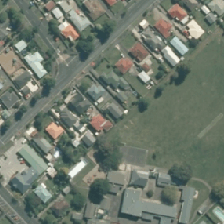
Land cover: urban_parkland